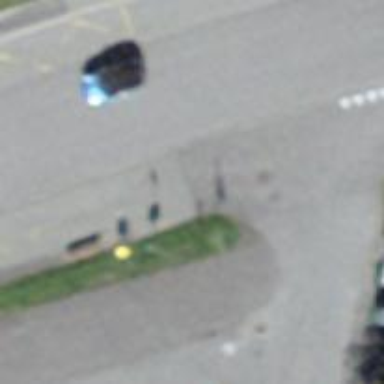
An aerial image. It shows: Bus stop with platform for public transport.